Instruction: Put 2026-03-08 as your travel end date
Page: home
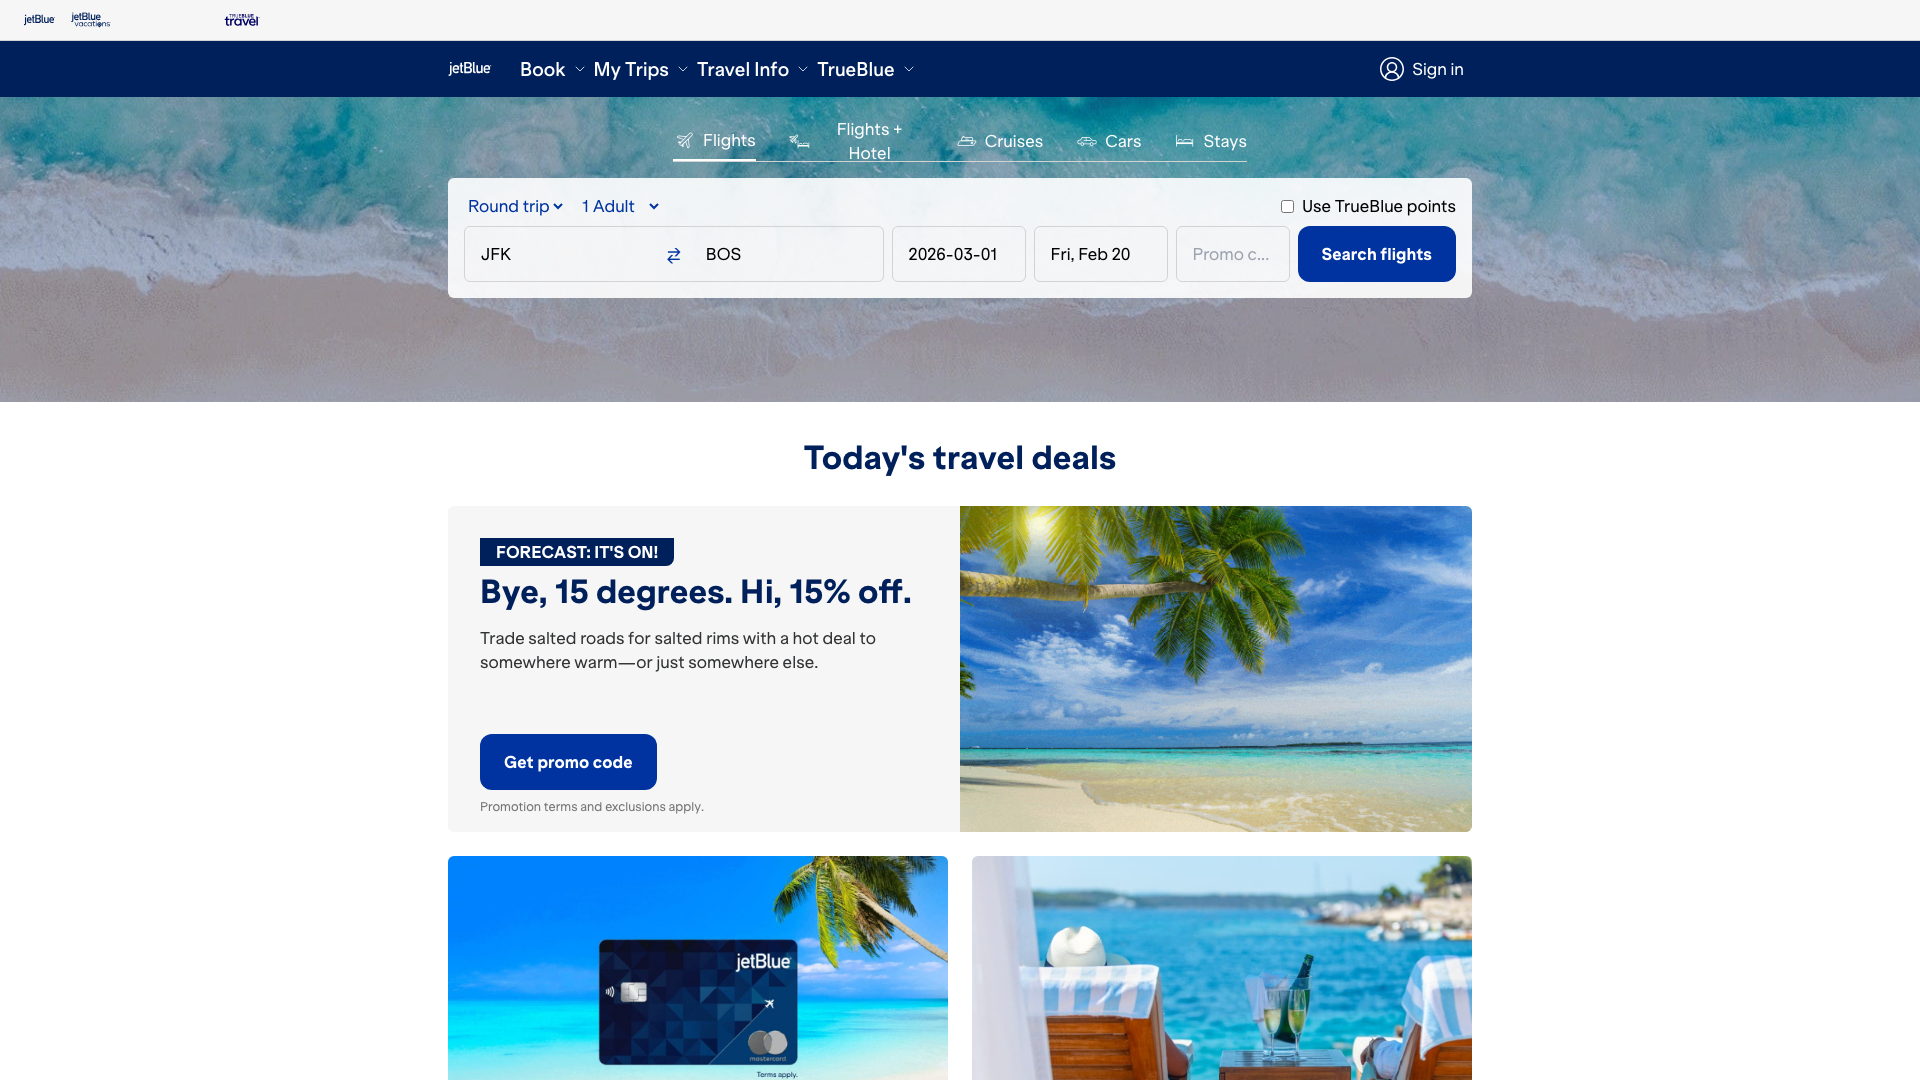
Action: type